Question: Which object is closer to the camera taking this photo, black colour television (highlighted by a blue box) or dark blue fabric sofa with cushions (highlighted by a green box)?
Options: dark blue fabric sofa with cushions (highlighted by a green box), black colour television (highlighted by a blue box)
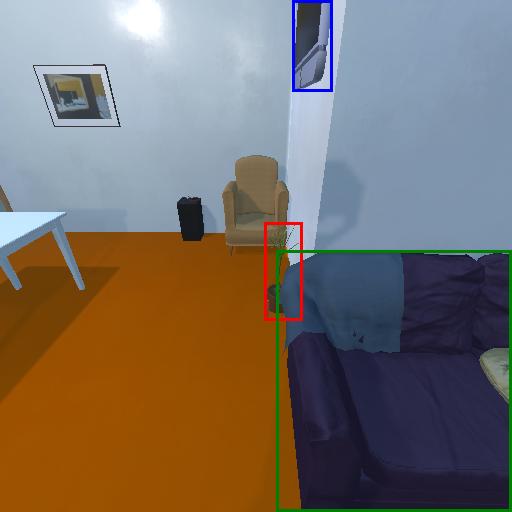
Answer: dark blue fabric sofa with cushions (highlighted by a green box)